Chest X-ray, PA view. Patient: 30 years old, sex M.
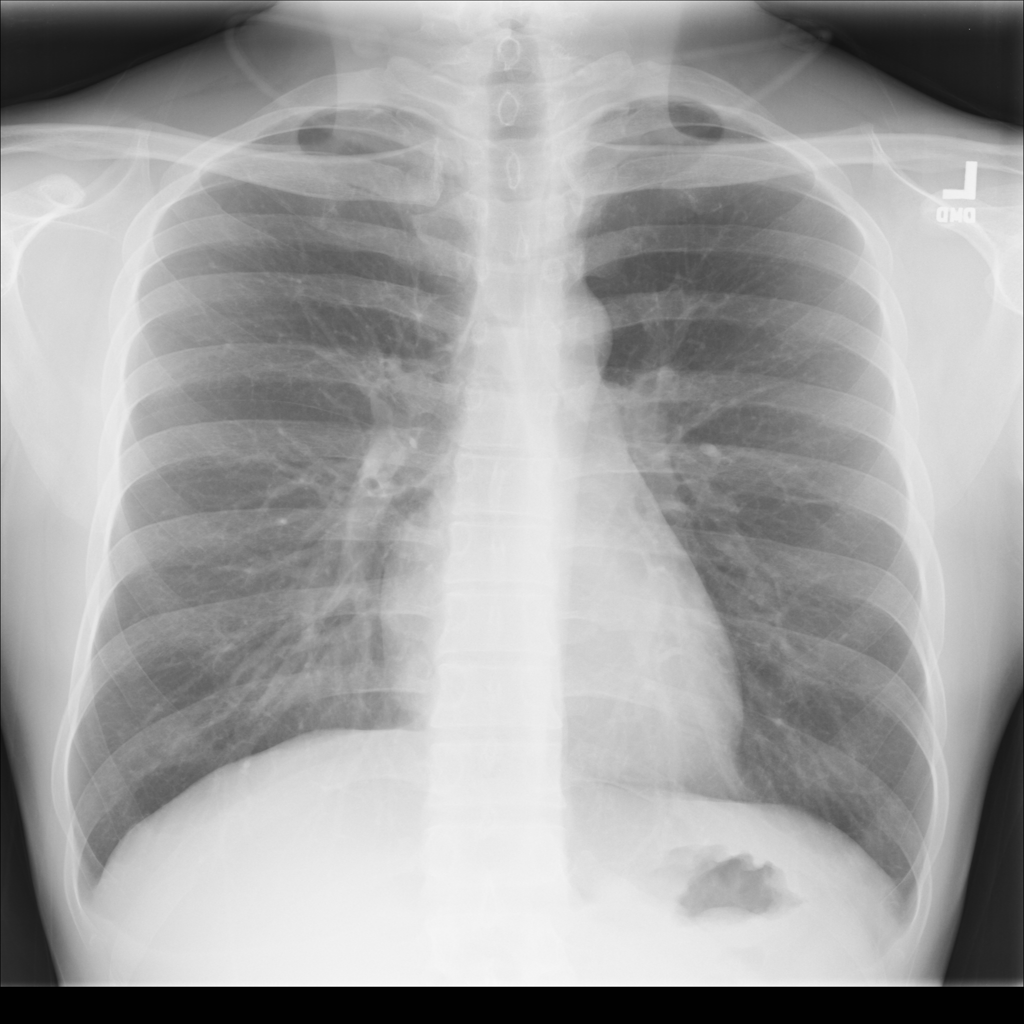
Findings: No Finding